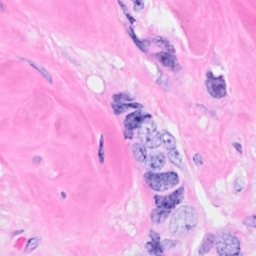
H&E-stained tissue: Breast